Field crop: maize
Growth stage: 2
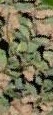
Species: convolvulus